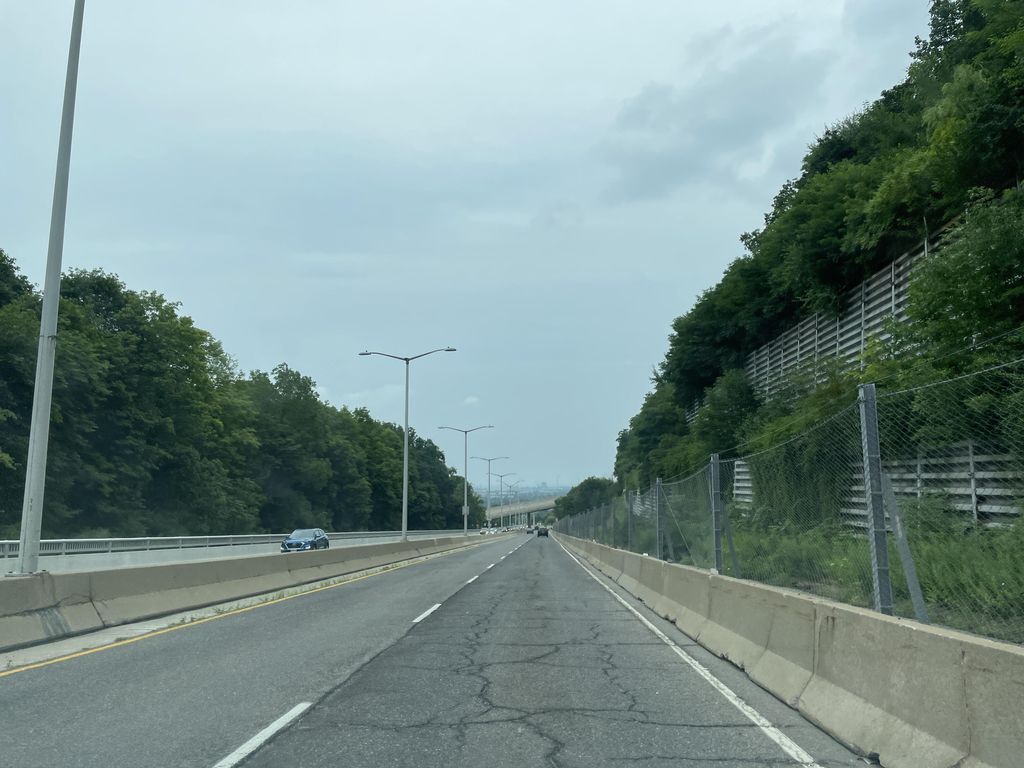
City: hamilton